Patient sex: M
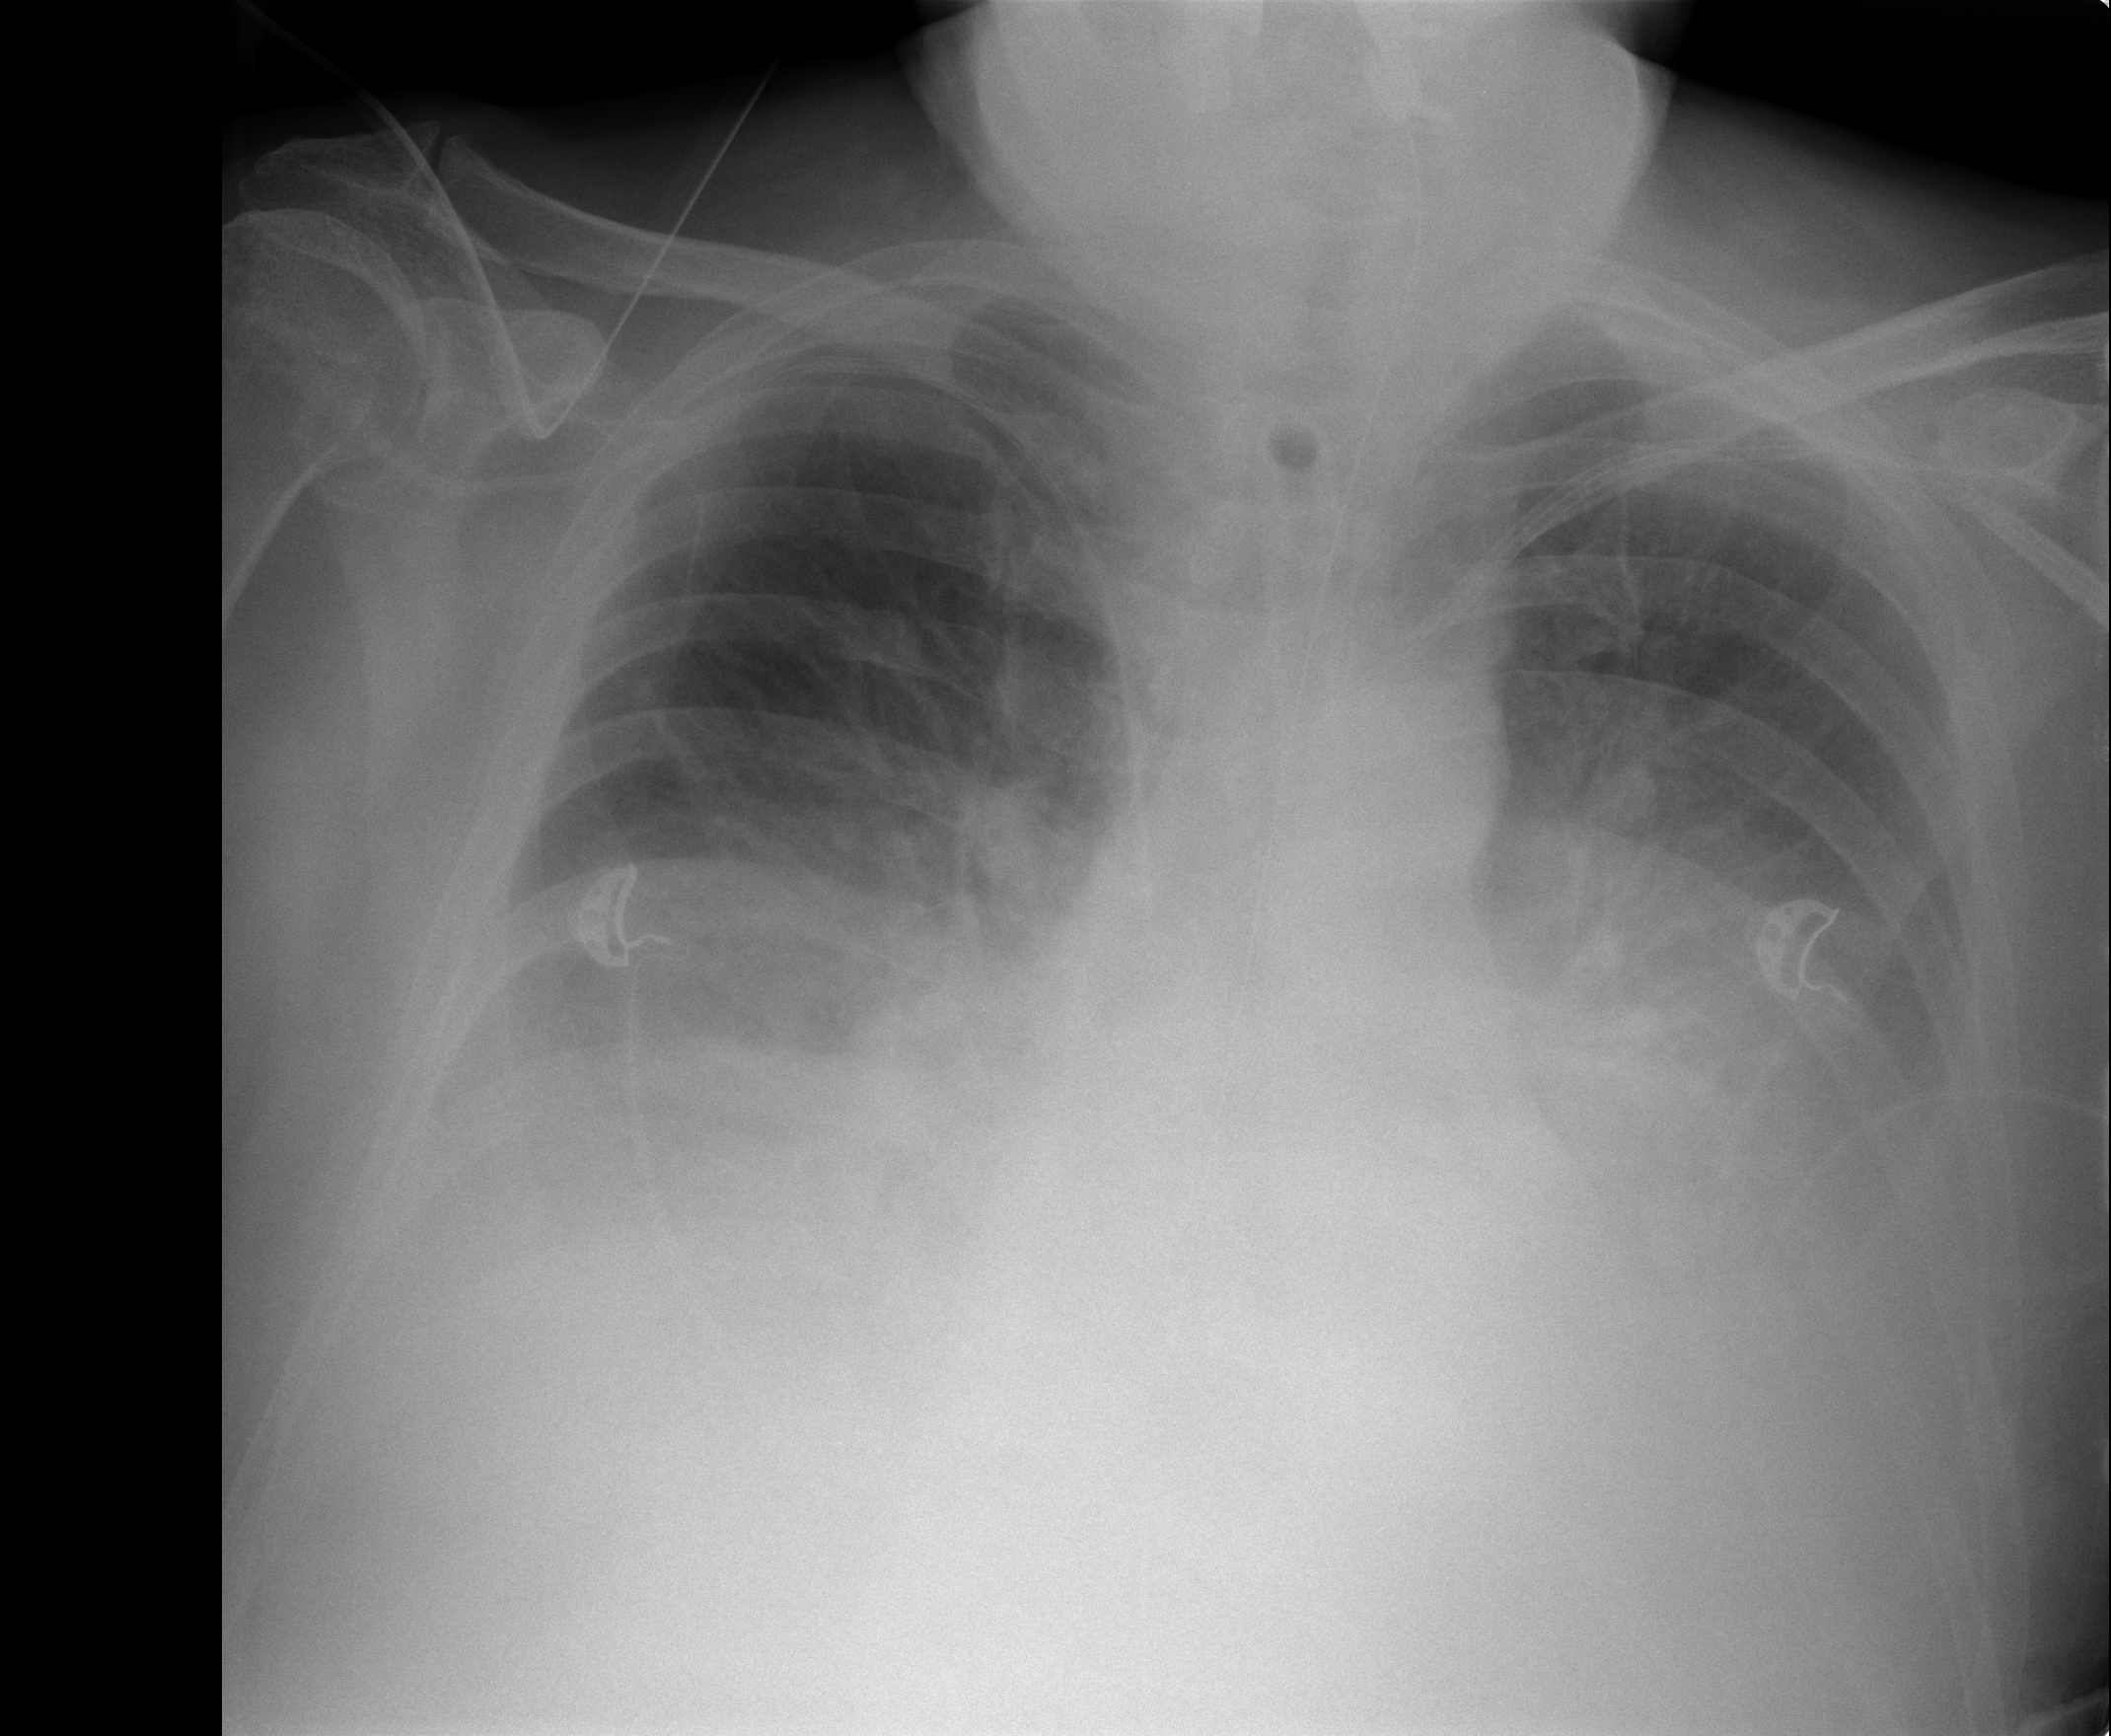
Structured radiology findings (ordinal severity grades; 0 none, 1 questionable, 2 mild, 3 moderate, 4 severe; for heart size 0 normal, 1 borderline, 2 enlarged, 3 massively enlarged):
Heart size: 1
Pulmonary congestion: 2
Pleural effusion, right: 2
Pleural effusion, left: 3
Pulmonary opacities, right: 2
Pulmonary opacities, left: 2
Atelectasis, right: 2
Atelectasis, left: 0